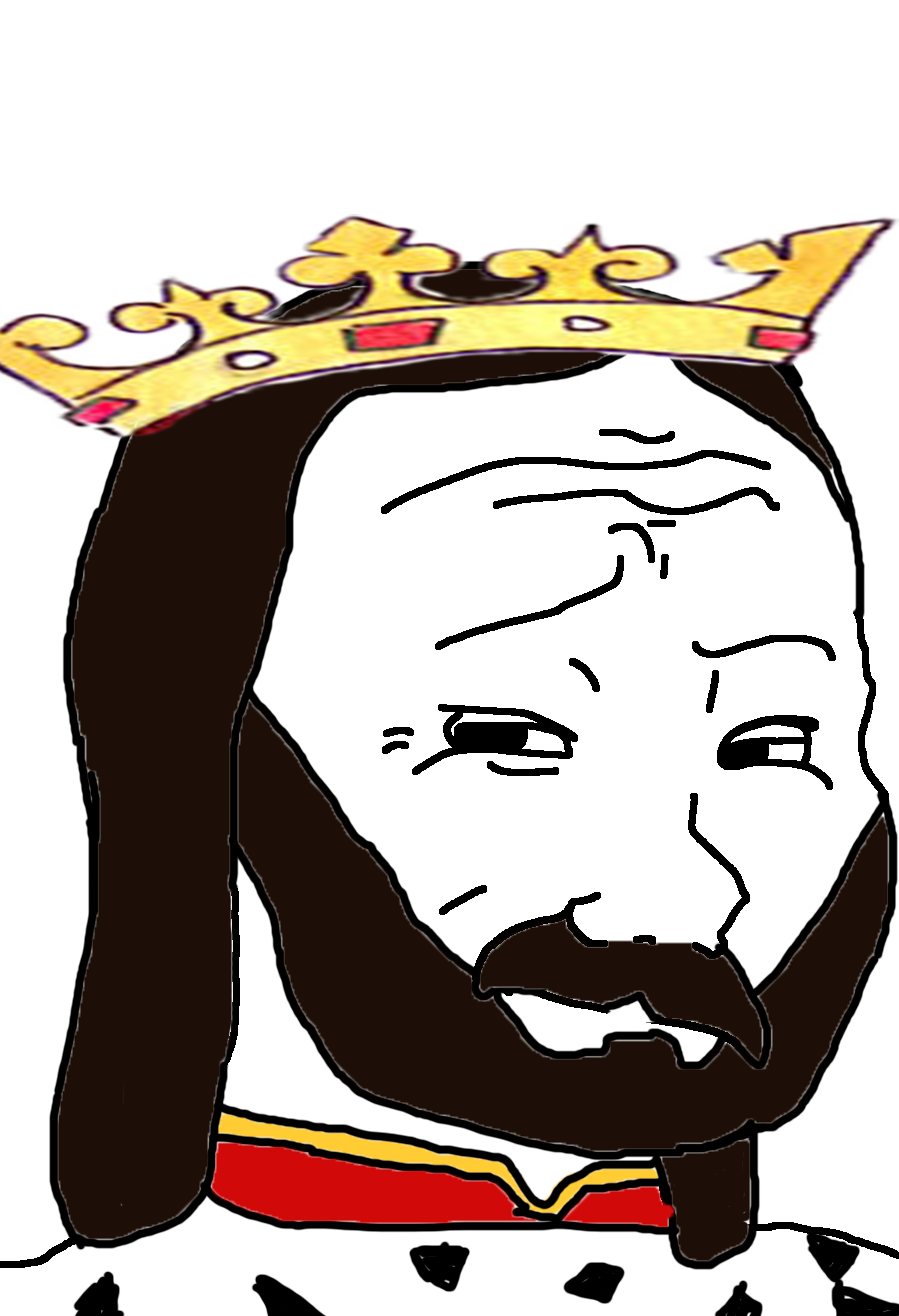
Label: 5_Smugjak